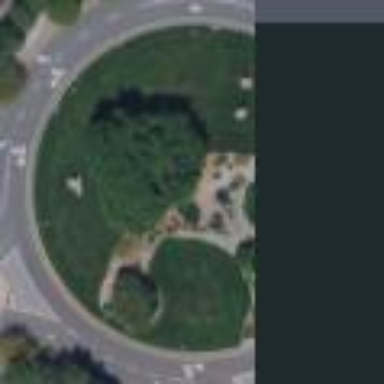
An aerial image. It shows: Circular junction on service road.